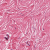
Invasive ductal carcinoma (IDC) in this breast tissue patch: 0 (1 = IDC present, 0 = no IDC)